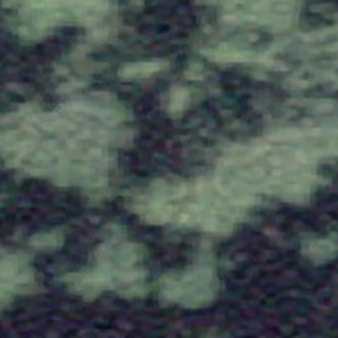
Label: other